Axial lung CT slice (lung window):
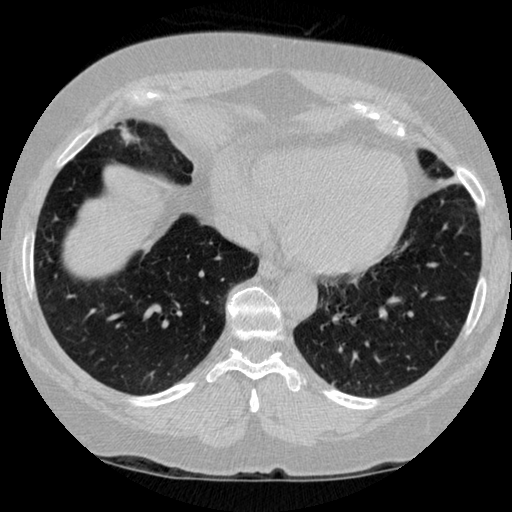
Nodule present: no